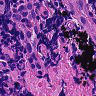
Metastatic tissue present: no